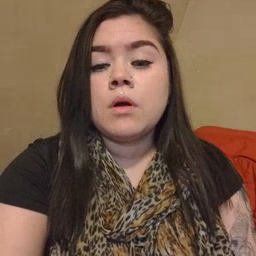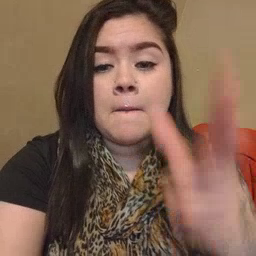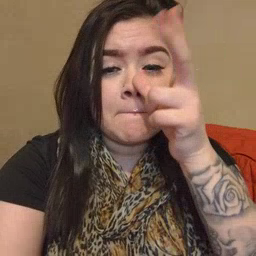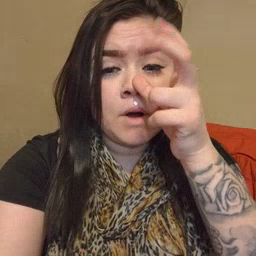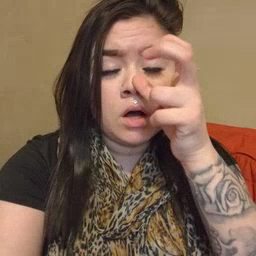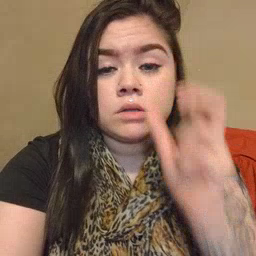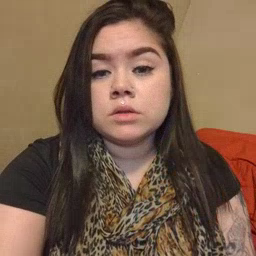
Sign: bug